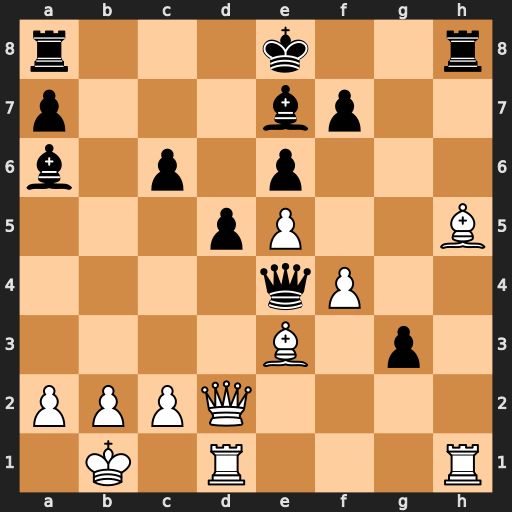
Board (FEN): r3k2r/p3bp2/b1p1p3/3pP2B/4qP2/4B1p1/PPPQ4/1K1R3R
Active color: w
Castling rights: kq
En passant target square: -
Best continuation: Bf3 Rxh1 Bxe4 Rxd1+ Qxd1